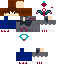
A male human skin with medium skin, wearing brown long hair dressed in a gray tshirt and blue pants, featuring a closed mouth.